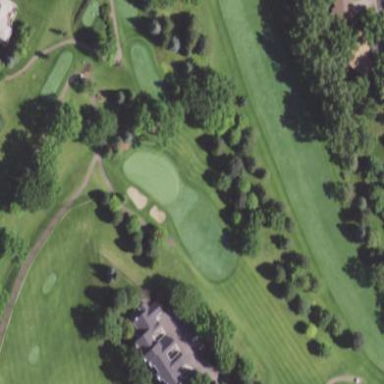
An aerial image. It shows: Grassy area designated as golf fairway.